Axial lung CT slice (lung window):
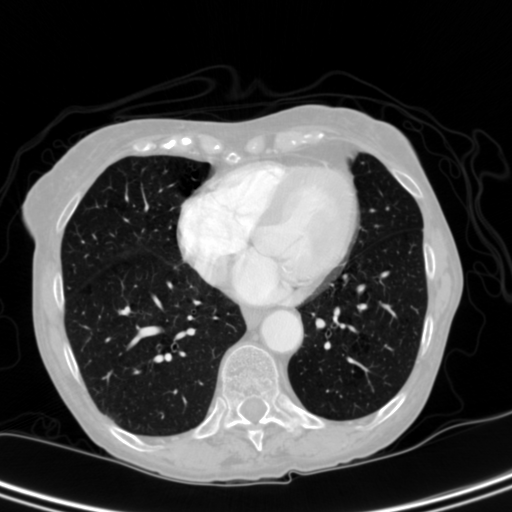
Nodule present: no